Aerial crown-view tile of a tropical tree (Barro Colorado Island, Panama), acquired 20250818:
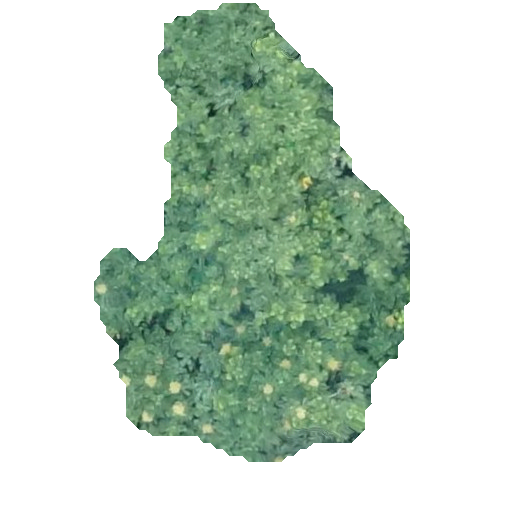
Species: Zanthoxylum ekmanii
GBIF accepted scientific name: Zanthoxylum ekmanii
Crown area: 135.783 m²